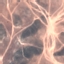
Land use / land cover: HerbaceousVegetation